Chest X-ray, AP view. Patient: 56 years old, sex F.
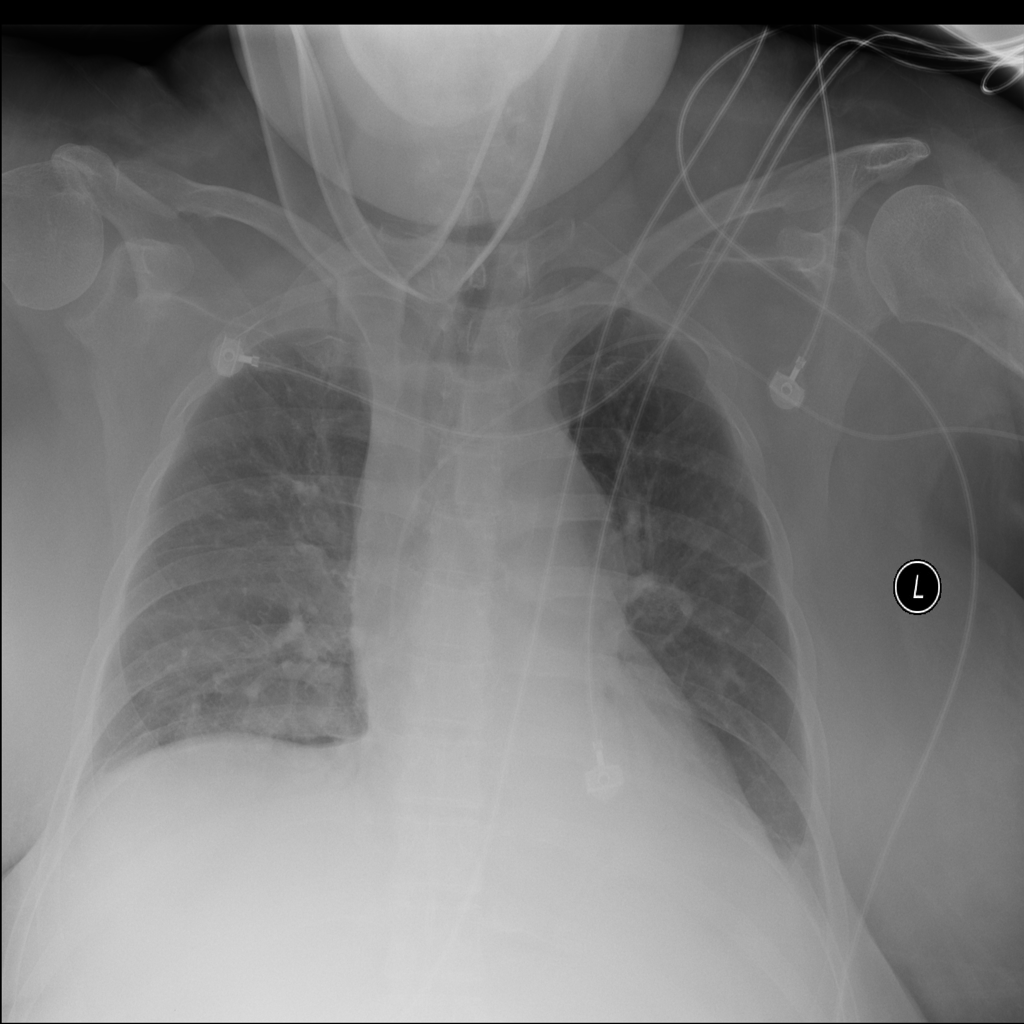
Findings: Atelectasis, Consolidation